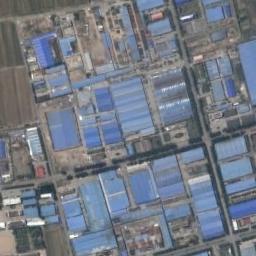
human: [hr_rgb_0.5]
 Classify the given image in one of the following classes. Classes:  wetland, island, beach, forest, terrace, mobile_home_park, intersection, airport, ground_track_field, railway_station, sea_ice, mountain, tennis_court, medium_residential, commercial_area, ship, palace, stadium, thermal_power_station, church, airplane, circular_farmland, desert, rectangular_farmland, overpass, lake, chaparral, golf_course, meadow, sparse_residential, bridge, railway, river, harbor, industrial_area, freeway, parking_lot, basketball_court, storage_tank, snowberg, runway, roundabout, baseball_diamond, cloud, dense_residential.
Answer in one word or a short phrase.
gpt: industrial_area